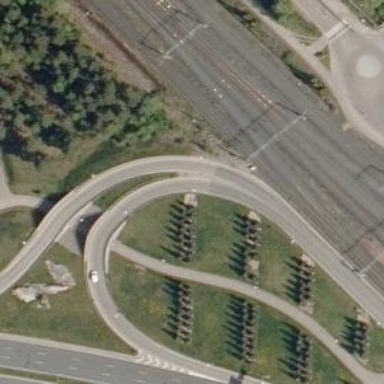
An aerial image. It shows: Primary link road with asphalt surface.